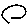
Label: circle